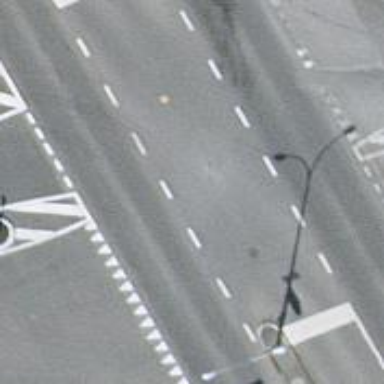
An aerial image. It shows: Primary highway with asphalt surface. There is lane designated for cycling on the left side.